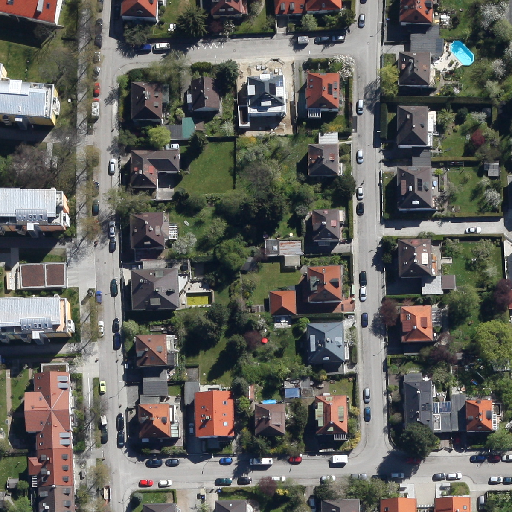
Referring expression: bikeway